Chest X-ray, PA view. Patient: 74 years old, sex M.
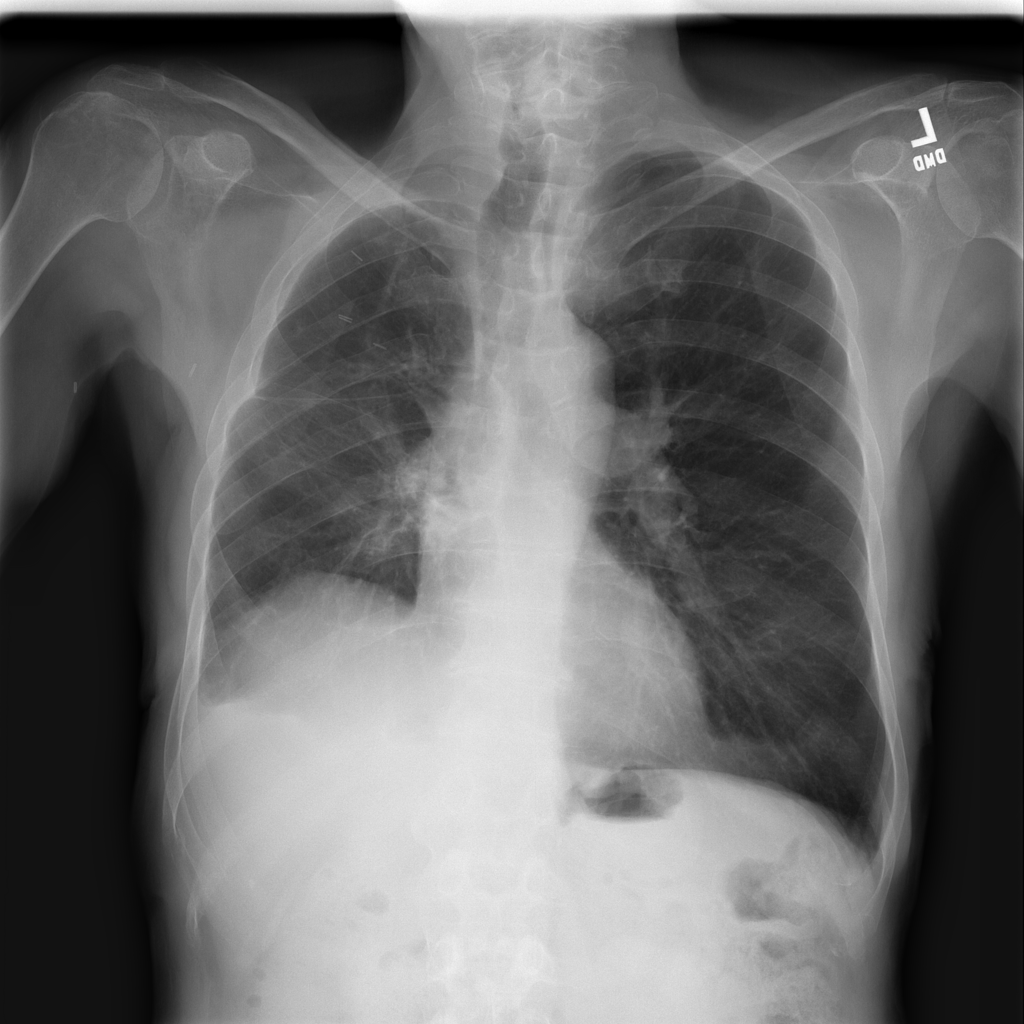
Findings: Pleural_Thickening